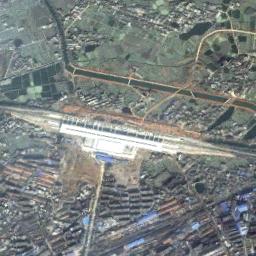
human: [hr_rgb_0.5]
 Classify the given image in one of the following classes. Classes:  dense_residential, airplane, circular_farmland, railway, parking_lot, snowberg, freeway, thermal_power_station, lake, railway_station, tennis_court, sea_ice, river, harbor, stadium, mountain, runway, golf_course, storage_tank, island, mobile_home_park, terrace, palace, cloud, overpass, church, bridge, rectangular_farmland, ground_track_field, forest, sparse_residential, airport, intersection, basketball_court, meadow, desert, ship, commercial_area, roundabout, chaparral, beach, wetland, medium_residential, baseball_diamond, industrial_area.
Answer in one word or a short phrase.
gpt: railway_station